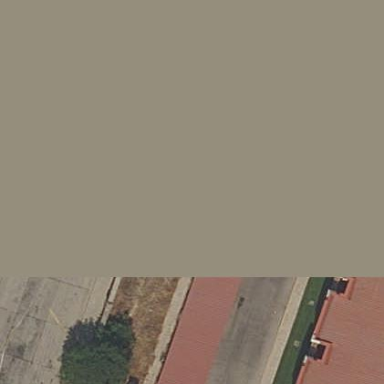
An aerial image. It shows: Carport parking area with surface for vehicles.